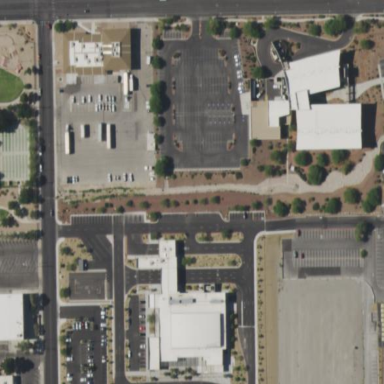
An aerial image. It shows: Police facility.